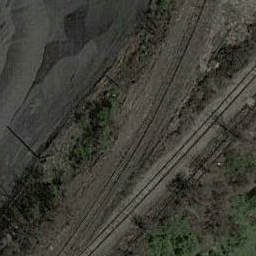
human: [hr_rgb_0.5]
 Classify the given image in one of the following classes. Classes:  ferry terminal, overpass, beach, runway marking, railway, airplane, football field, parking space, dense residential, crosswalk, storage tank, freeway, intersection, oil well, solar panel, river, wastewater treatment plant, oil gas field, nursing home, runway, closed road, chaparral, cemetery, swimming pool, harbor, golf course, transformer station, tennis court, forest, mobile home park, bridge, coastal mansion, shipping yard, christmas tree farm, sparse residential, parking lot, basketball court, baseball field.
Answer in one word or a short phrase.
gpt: railway